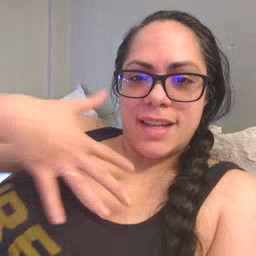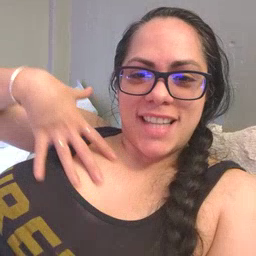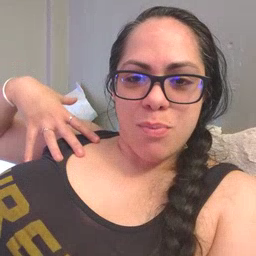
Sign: zebra